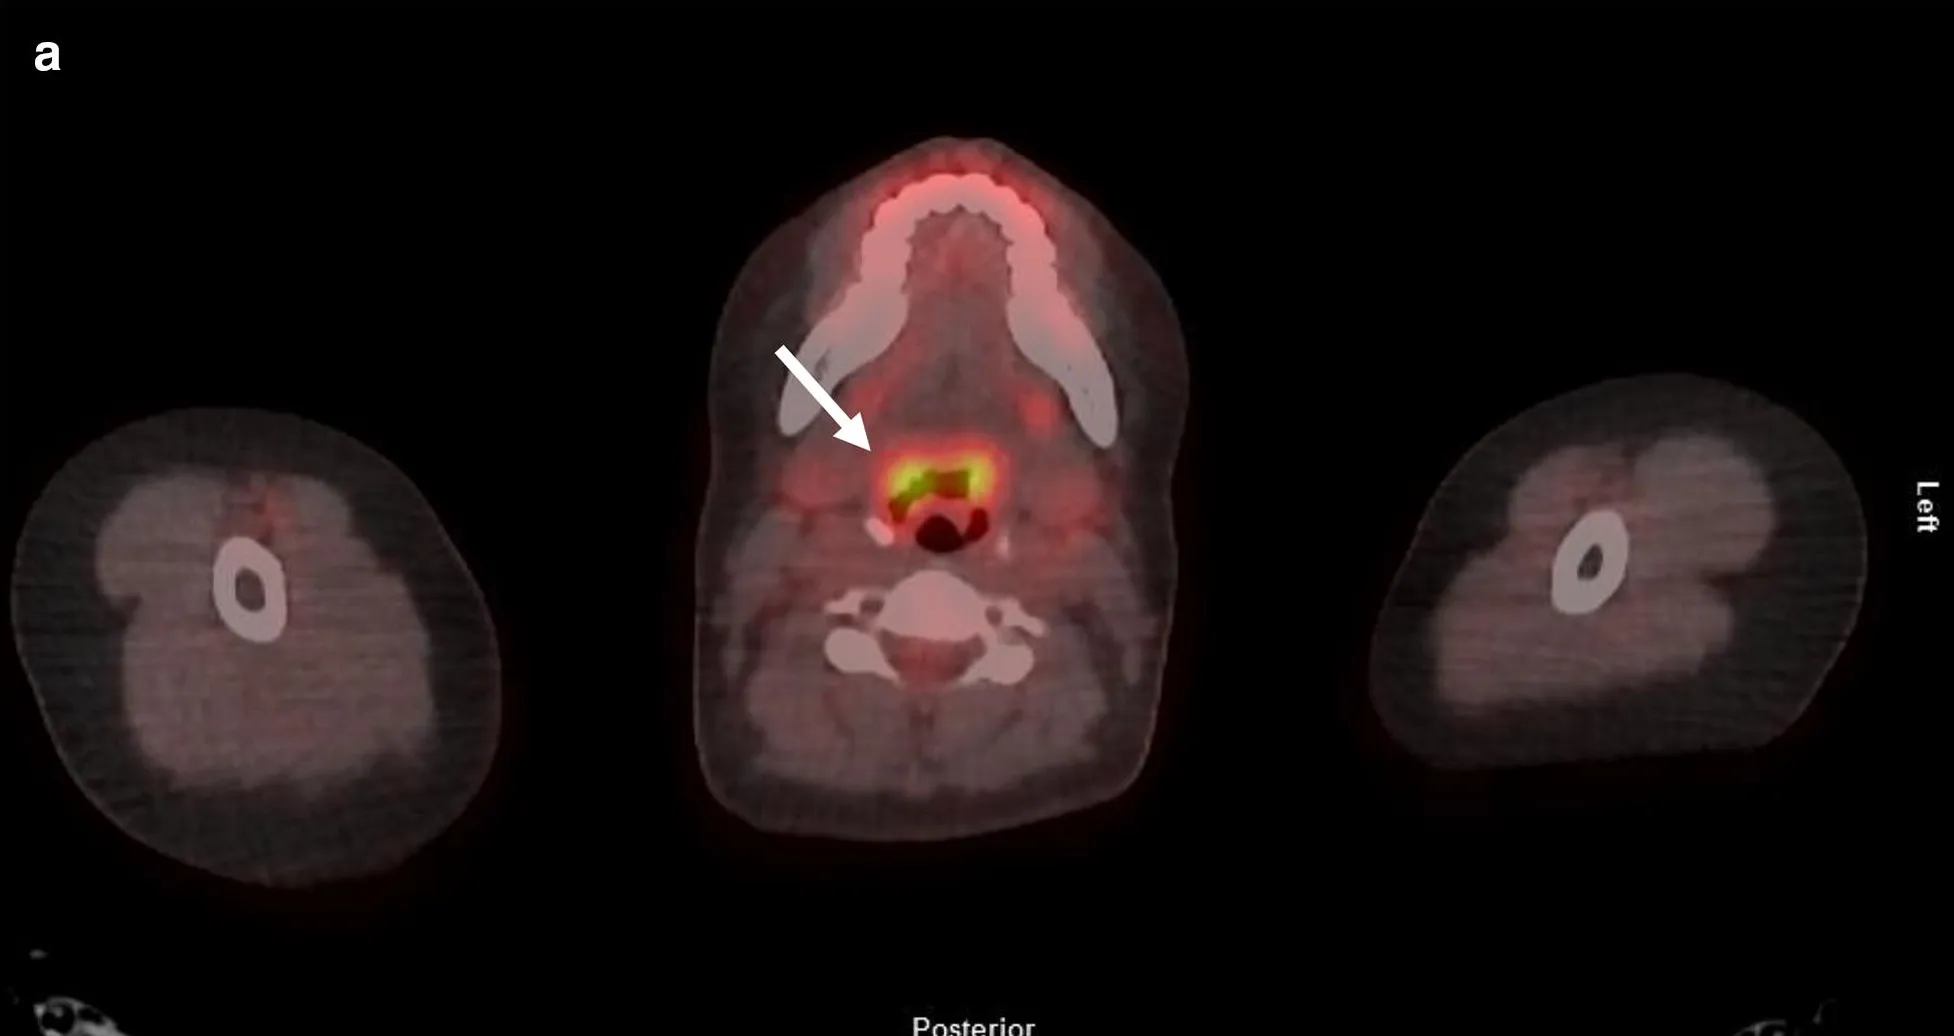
Positron emission tomography:computed tomography showed increased activity (arrows) in the lingual tonsil.
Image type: radiology (pet)